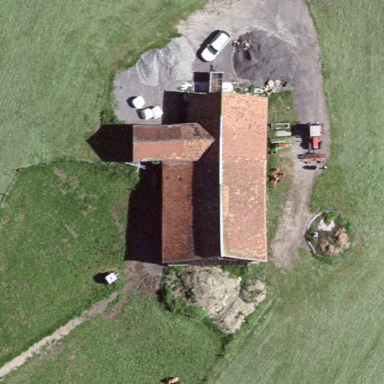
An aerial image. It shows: Farm auxiliary building.